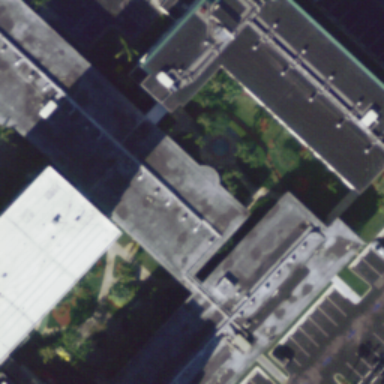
There are some buildings with grey and black roofs .